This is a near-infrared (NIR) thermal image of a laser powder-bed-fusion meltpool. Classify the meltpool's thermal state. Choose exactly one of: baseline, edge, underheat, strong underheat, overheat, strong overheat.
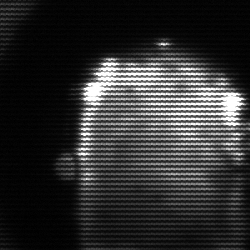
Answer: baseline